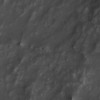
Label: not_dusty